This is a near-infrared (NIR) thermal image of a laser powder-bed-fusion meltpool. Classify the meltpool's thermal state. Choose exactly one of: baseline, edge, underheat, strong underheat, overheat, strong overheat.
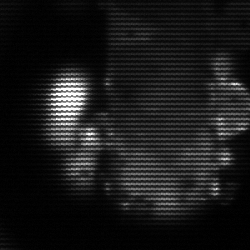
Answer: strong underheat